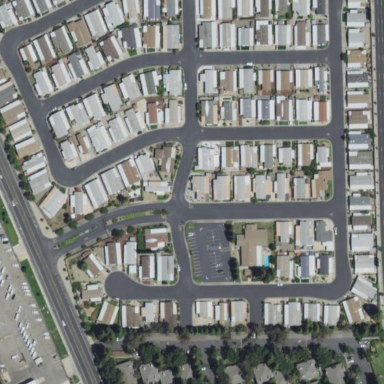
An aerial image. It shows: Mobile residential area.